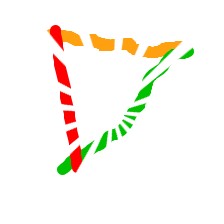
Shape: triangle